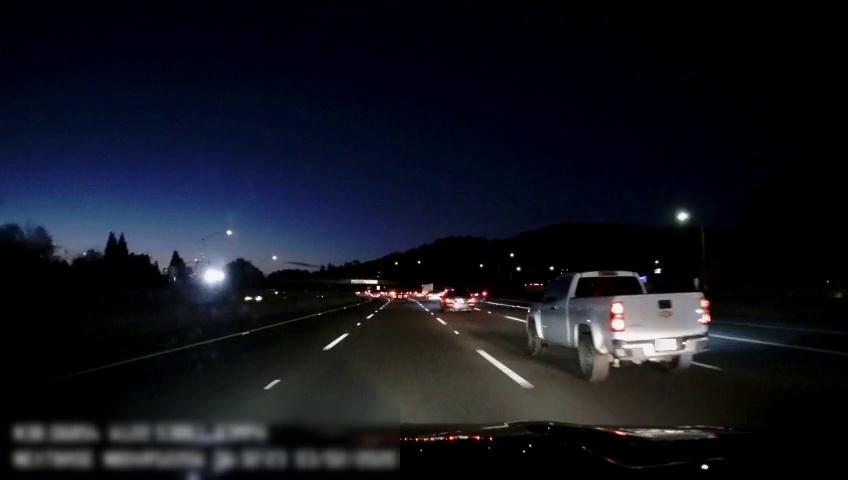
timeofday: Night
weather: Other
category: Drivable Space
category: Vehicles | Car
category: Vehicles | Truck
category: Vehicles | Car
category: Vehicles | Car
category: Vehicles | Car
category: Vehicles | Other LV
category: Lanes | Alternate Lane
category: Lanes | Current Lane
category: Lanes | Current Lane
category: Lanes | Alternate Lane
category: Lanes | Alternate Lane
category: Lanes | Alternate Lane